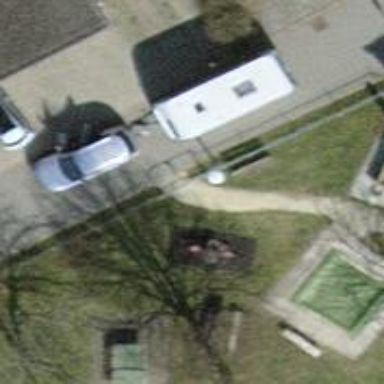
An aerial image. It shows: Seesaw in the playground.